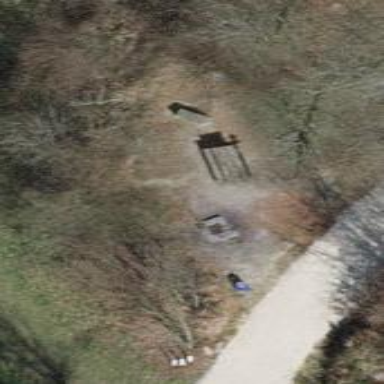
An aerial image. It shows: Picnic table located in leisure land area.